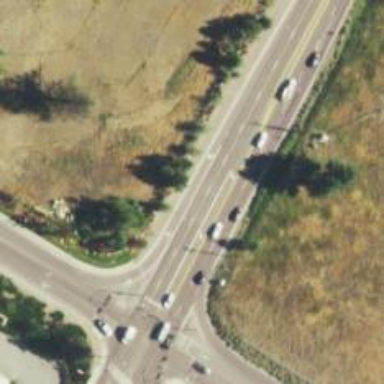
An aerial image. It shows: Asphalt trunk highway with separate sidewalks.